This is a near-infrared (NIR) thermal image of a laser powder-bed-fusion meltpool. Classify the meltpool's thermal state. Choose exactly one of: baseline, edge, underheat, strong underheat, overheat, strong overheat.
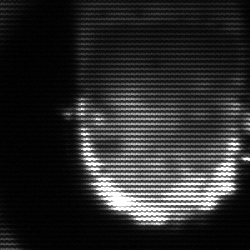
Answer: baseline